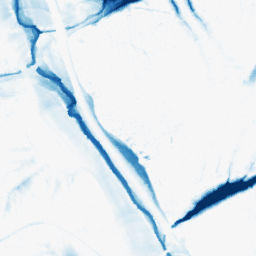
Category: morphological
Decomposition family: morphological_ellipse
Decomposition parameters: operation: closing
width: 30
height: 50
Upsampling method: bicubic
Upsampling parameters: scale: 4
Upsampling scale: 4